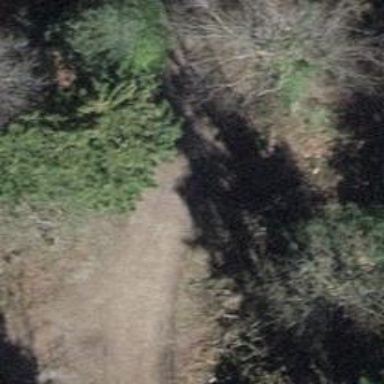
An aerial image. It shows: Track road with grade3 tracktype.